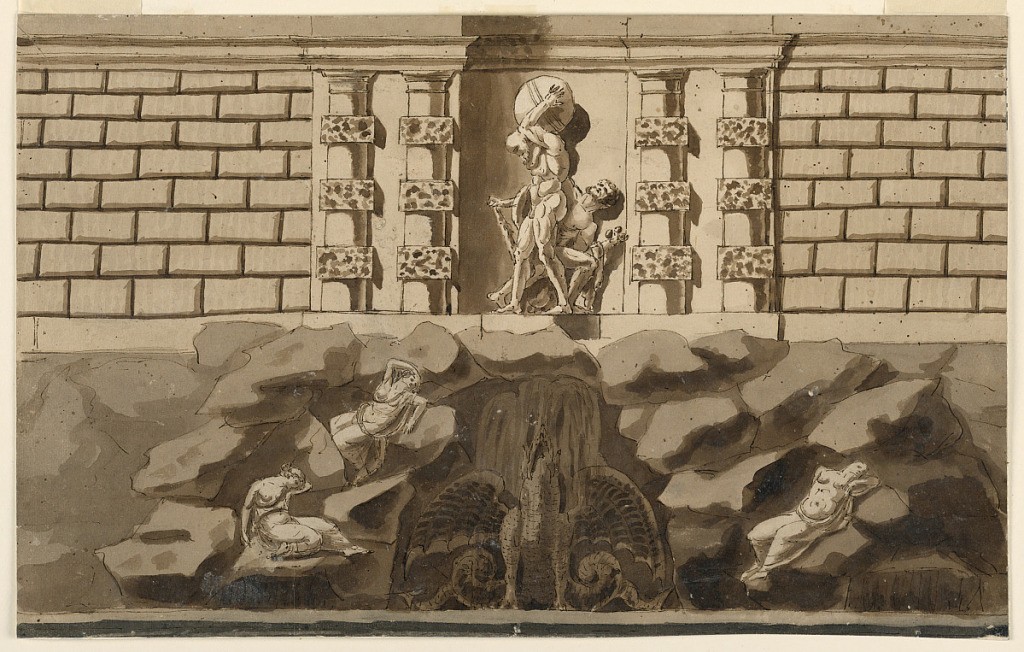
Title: Fountain and Grotto
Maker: Giuseppe Barberi, Italian, 1746–1809
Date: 1800–1830
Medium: Pen and brown ink, brush and brown wash, bistre on off-white laid paper, lined
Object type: Drawing
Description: The rim of the basin is shown at the bottom. A dragon seated in a cave allows water to fall from his raised mouth. Three women sleep on the rocky walls of the cave. Above is a rustic wall with a niche containing the group of Hercules having taken the apples of the Hesperides after Atlas took back the sphere.